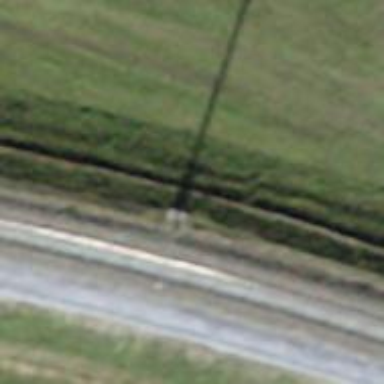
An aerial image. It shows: Power pole.